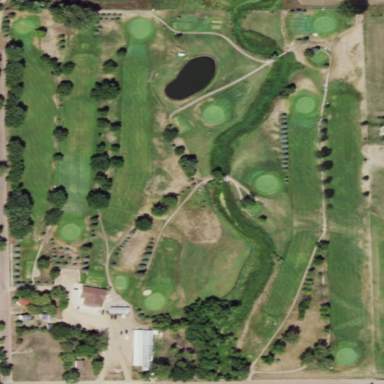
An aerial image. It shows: Golf course surrounded by greenery.